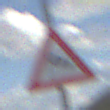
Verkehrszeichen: SeitenwindVonLinks
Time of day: Midday
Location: Outdoor (Nature)
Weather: PartlyCloudy
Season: NotSpecified
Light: Natural